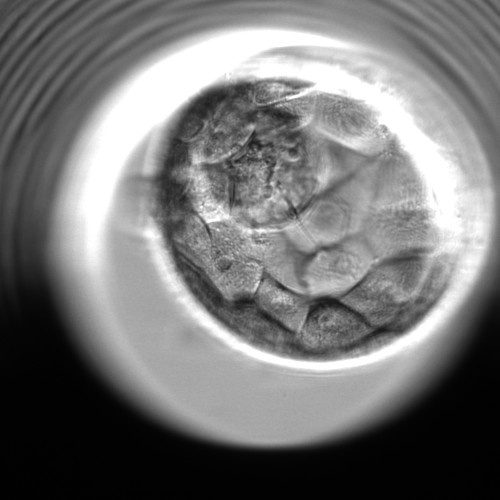
Embryo quality: good